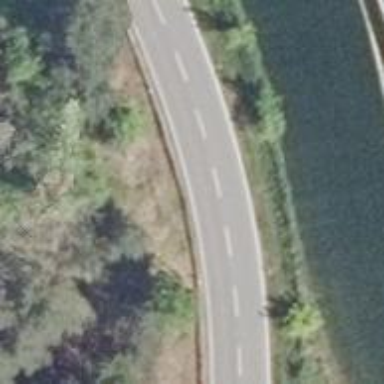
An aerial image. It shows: Asphalt service road.